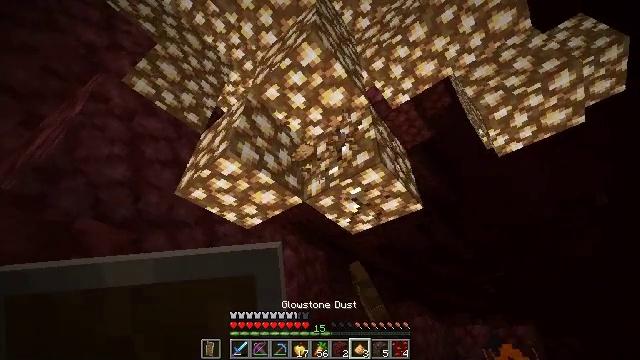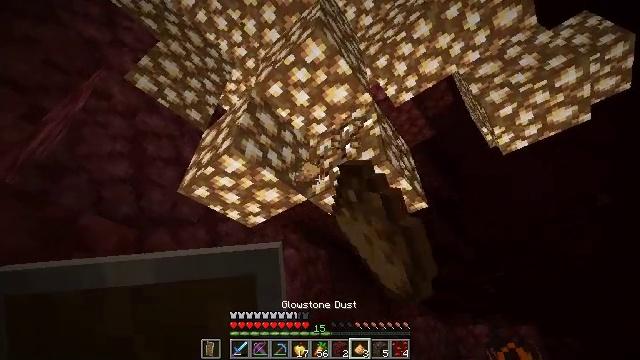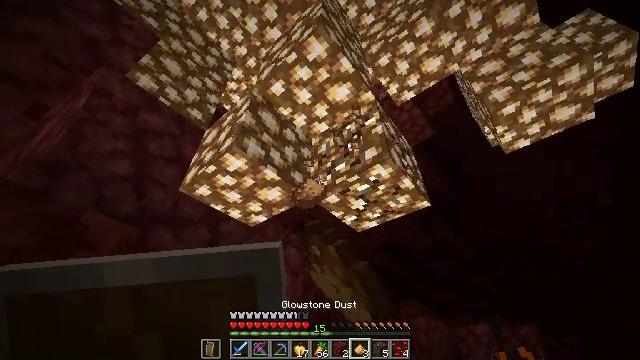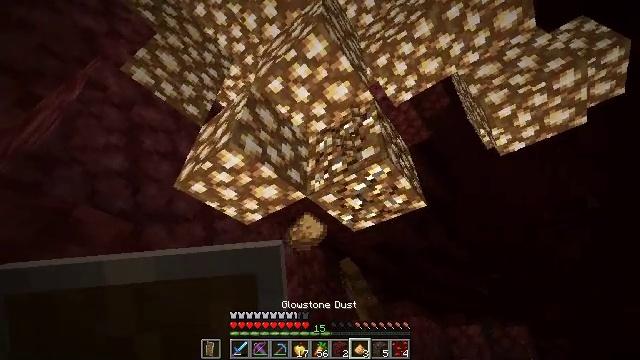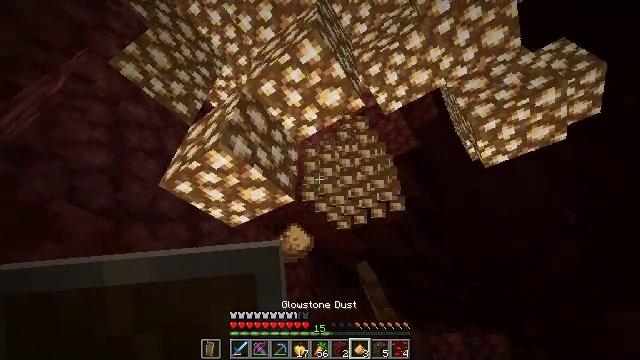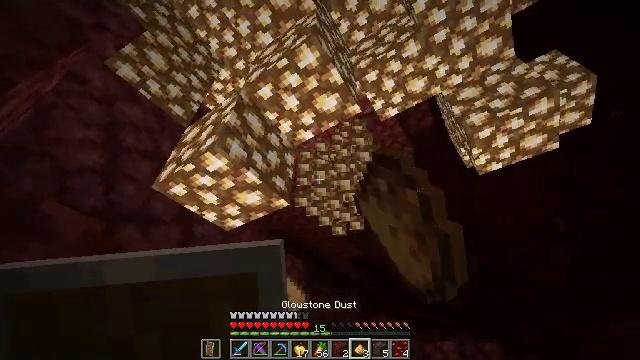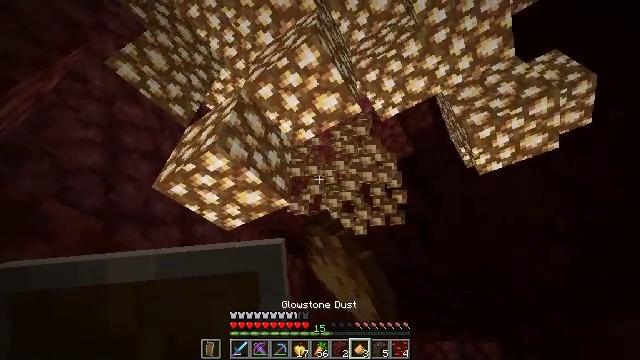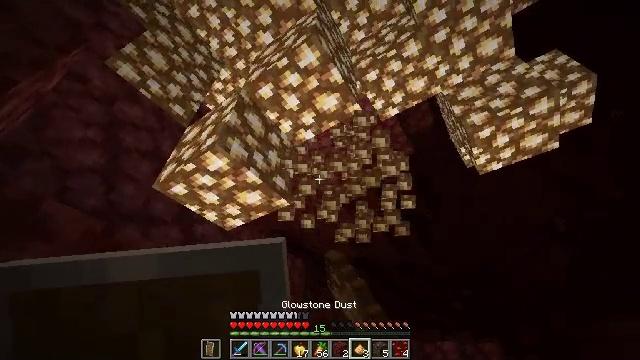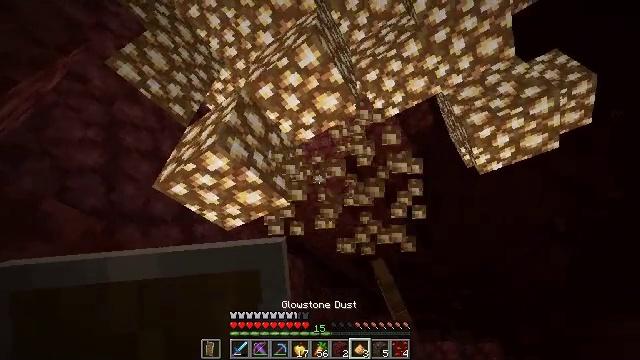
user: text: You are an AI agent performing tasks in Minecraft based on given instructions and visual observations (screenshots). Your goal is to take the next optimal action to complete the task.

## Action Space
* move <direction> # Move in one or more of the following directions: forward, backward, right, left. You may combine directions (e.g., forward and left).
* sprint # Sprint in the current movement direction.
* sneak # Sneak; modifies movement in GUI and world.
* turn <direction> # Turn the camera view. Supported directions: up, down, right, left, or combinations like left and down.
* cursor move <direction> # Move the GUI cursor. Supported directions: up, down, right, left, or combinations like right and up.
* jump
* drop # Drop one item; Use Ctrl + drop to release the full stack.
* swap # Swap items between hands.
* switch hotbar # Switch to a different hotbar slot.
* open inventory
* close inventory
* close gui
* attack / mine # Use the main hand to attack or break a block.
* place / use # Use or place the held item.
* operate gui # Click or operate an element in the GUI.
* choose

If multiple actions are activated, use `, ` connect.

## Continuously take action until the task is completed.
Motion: motion action
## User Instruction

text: Collect glowstone blocks for lighting.
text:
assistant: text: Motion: move forward, sneak, attack / mine
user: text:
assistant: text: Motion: sneak, attack / mine
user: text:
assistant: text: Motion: sneak, turn right, attack / mine
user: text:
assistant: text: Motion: sneak, turn right and up, attack / mine
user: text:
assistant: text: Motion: sneak, turn right and up, attack / mine
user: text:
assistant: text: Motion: sneak, attack / mine
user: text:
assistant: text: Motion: sneak, attack / mine
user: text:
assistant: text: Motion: sneak, attack / mine
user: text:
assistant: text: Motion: sneak, attack / mine